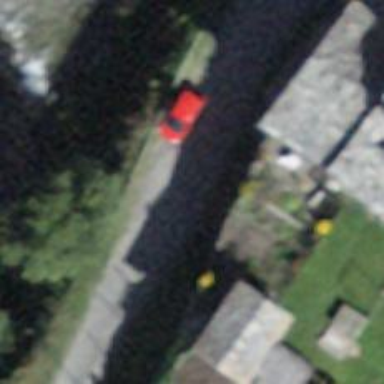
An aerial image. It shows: Driveway.